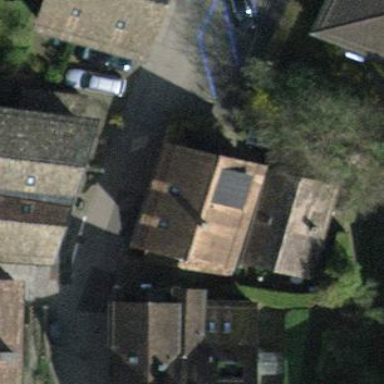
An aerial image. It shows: Gabled roofed house.